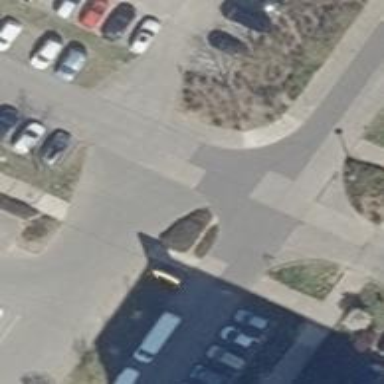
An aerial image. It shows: Residential road with concrete surface. There are separate sidewalks on both sides.